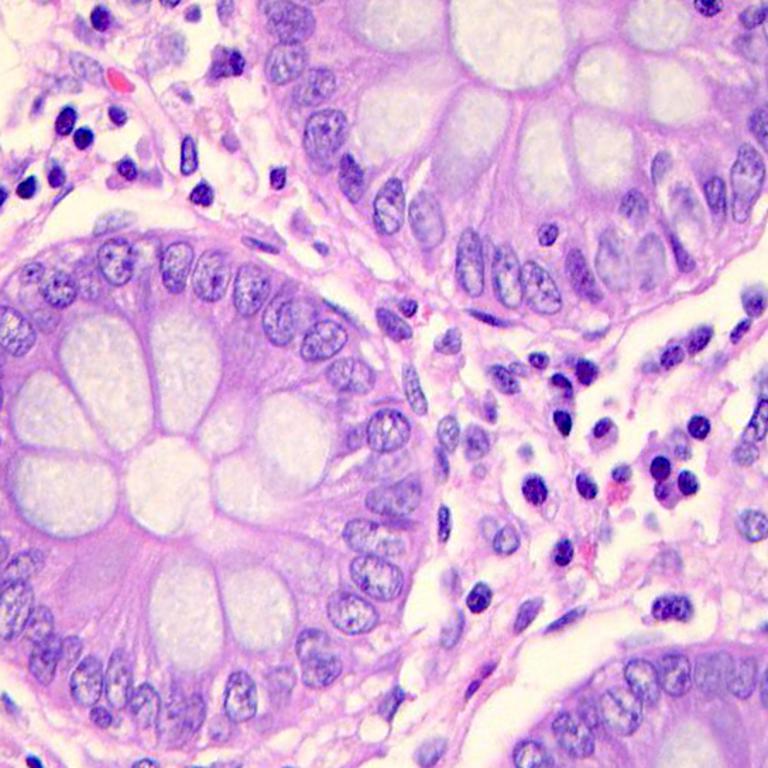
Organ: colon
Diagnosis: benign